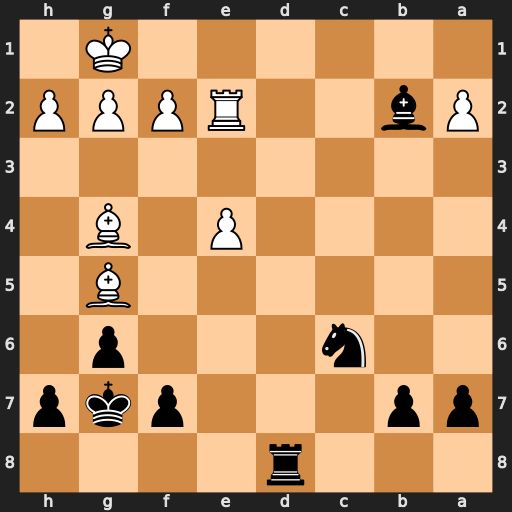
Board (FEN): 3r4/pp3pkp/2n3p1/6B1/4P1B1/8/Pb2RPPP/6K1
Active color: b
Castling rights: -
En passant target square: -
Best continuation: Rd1+ Re1 Rxe1#